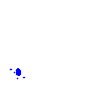
Particle: electron